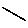
Label: square